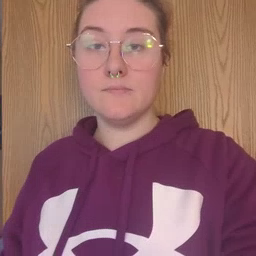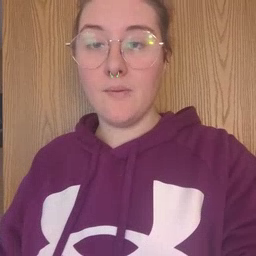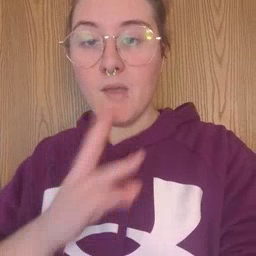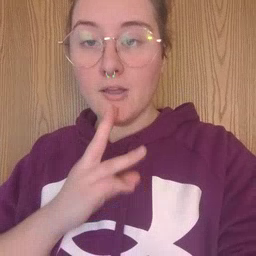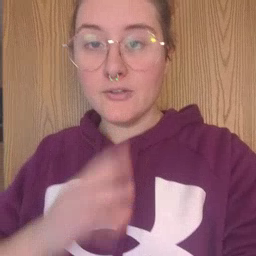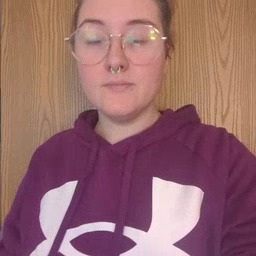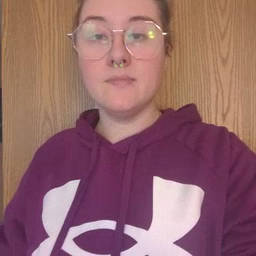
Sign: water